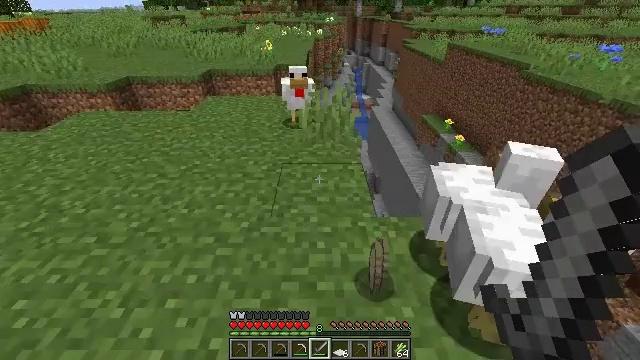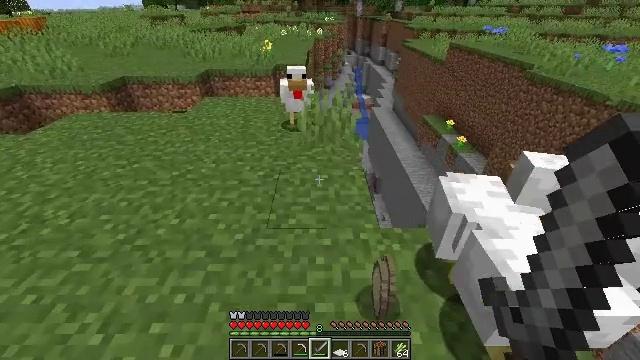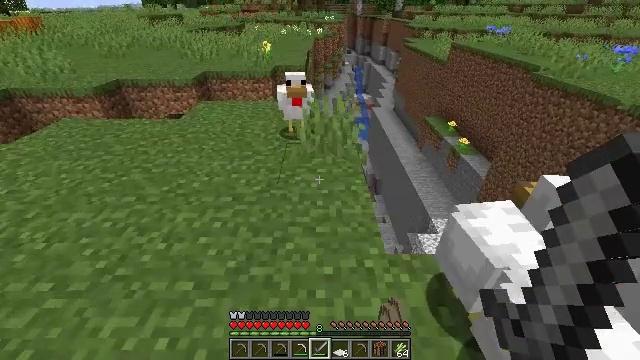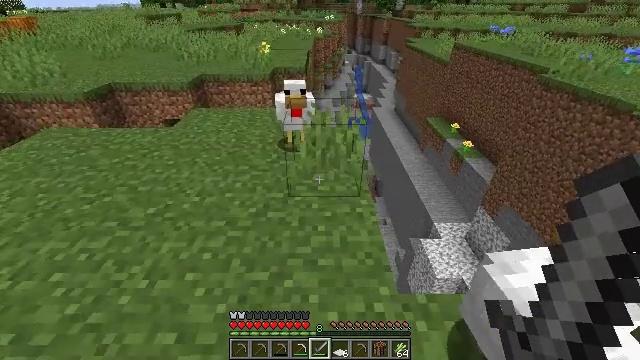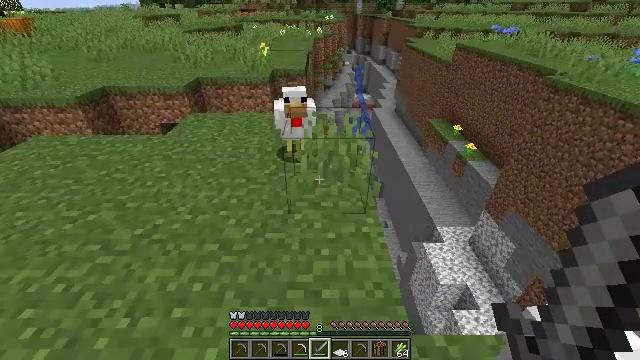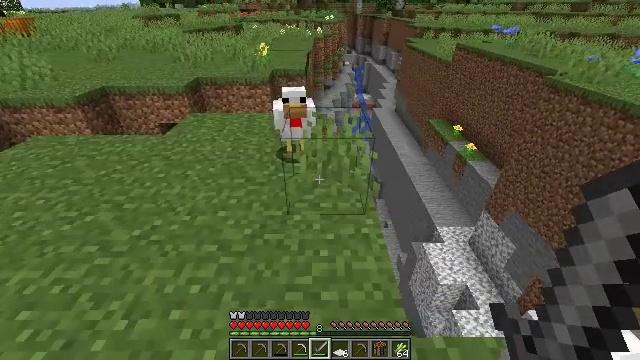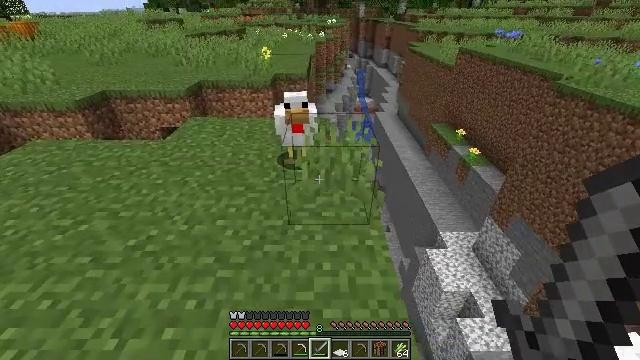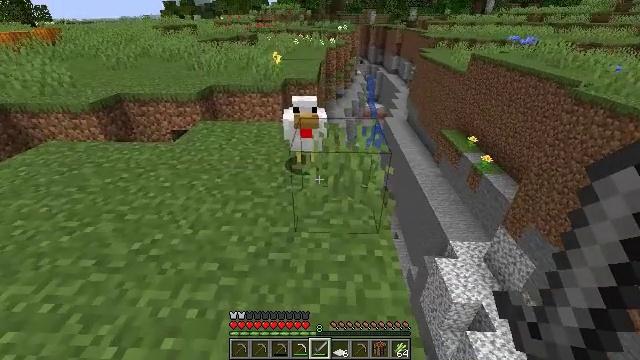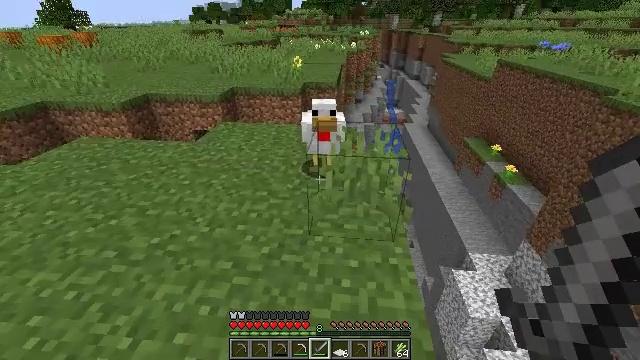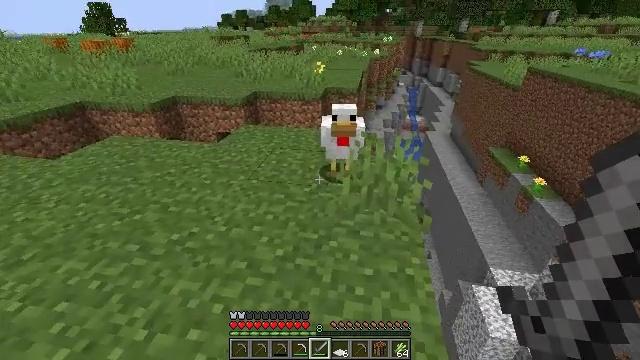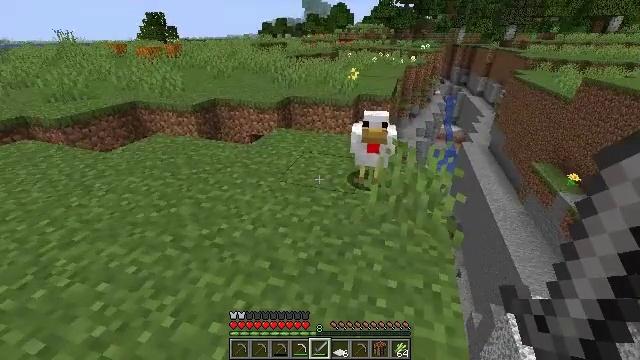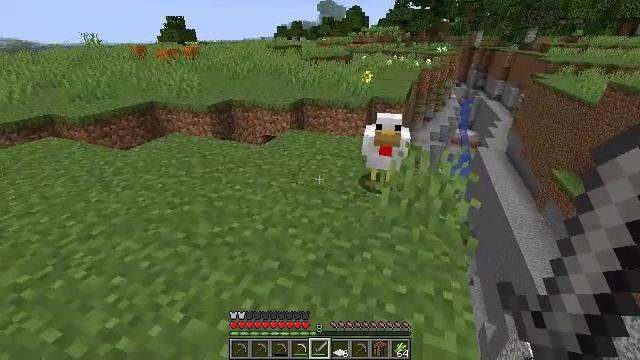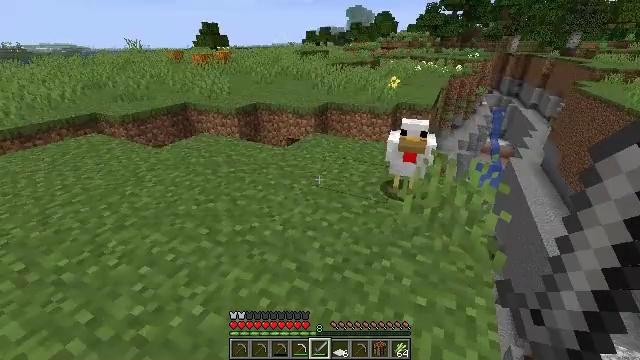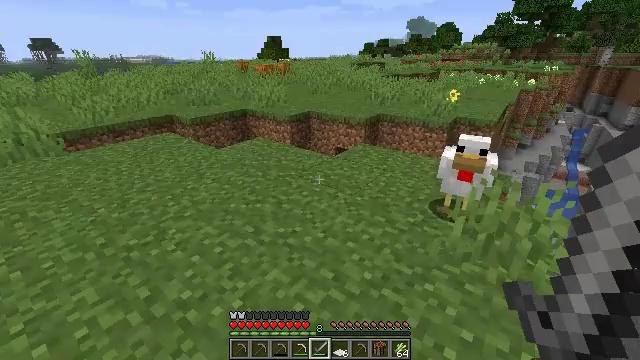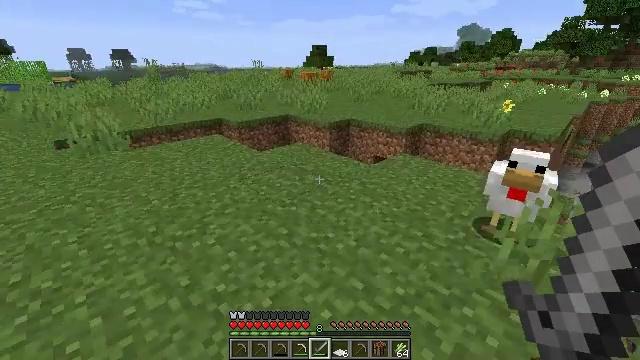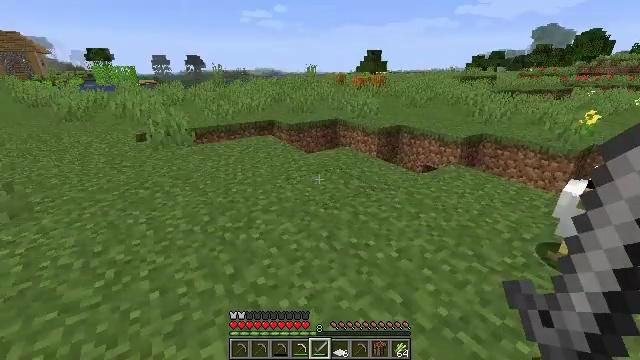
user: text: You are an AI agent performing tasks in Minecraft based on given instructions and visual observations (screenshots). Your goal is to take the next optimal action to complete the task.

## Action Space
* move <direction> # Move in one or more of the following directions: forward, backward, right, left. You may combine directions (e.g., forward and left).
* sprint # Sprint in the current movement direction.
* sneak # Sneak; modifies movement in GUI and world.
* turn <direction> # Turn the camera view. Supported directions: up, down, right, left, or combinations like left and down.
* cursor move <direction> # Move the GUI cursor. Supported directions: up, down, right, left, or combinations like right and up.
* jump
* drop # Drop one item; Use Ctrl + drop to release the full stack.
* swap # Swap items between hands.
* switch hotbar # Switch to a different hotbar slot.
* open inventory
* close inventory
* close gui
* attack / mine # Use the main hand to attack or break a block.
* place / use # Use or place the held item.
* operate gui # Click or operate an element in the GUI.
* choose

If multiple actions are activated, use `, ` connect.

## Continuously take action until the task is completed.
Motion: motion action
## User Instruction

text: Kill mobs.
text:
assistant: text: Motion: move forward
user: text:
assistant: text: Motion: move forward
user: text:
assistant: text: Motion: move forward
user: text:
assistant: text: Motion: move forward
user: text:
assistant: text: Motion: no_op
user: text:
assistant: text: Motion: no_op
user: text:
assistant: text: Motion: turn left
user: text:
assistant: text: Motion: turn left
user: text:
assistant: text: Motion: turn left and up
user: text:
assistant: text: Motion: turn left and up
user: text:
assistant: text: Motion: turn left
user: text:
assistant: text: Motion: turn left
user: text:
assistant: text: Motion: turn left and up
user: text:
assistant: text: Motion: turn left and up
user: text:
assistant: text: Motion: turn left
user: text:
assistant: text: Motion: turn left
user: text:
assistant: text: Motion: move forward, turn left
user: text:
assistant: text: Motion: move forward, turn left
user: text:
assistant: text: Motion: move forward, turn left
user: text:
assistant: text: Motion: move forward, turn left
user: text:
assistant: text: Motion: move forward, turn left and up
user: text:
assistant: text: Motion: move forward, turn left
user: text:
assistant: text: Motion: move forward, turn left
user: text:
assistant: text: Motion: move forward
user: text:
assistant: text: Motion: move forward, turn left
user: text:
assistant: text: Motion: move forward, turn left
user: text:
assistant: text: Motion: move forward, turn left
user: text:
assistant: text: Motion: move forward, turn left
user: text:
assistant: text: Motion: move forward
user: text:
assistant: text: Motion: move forward, turn left